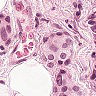
Metastatic tissue present: yes